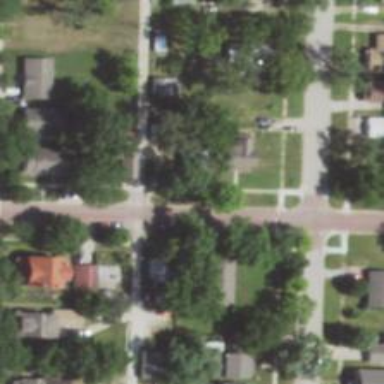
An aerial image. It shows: Residential road.